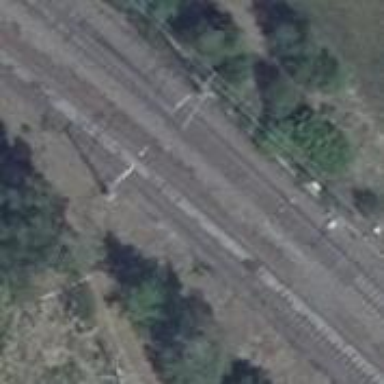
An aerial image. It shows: Railway switch.